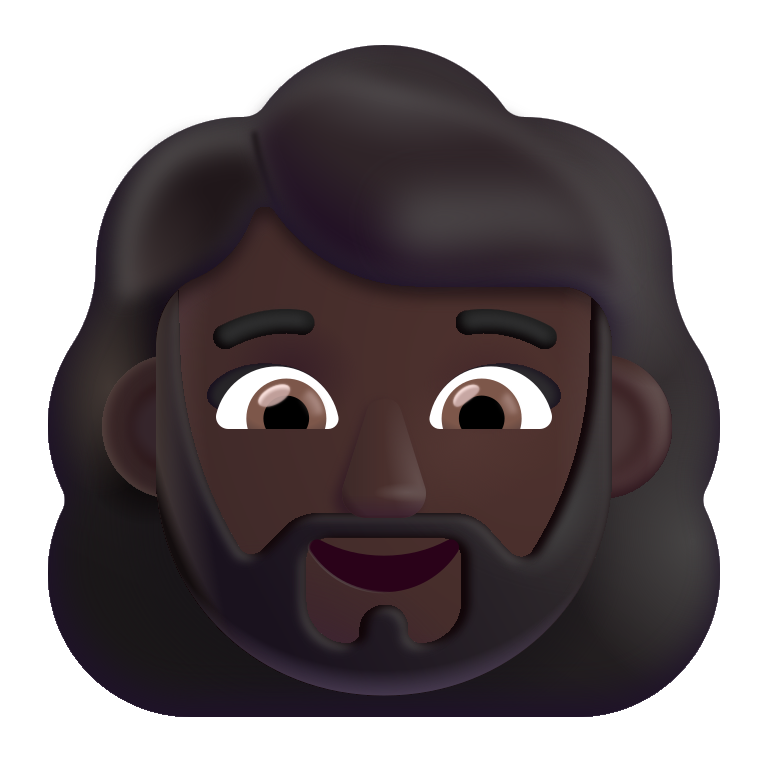
woman beard color dark